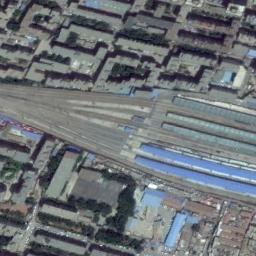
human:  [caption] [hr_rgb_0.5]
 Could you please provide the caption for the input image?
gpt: There is a fully equipped railway station in the city .

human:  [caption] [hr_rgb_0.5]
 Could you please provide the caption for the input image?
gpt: The railway station has lots of railways and some buildings and lots of other buildings are next to the railway station .

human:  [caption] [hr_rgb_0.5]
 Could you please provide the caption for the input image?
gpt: The railway station is next to some buildings .

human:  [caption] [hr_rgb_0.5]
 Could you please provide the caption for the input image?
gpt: Many buildings are beside the railway station .

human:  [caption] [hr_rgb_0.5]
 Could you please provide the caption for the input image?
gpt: There are many buildings around the blue railway station .